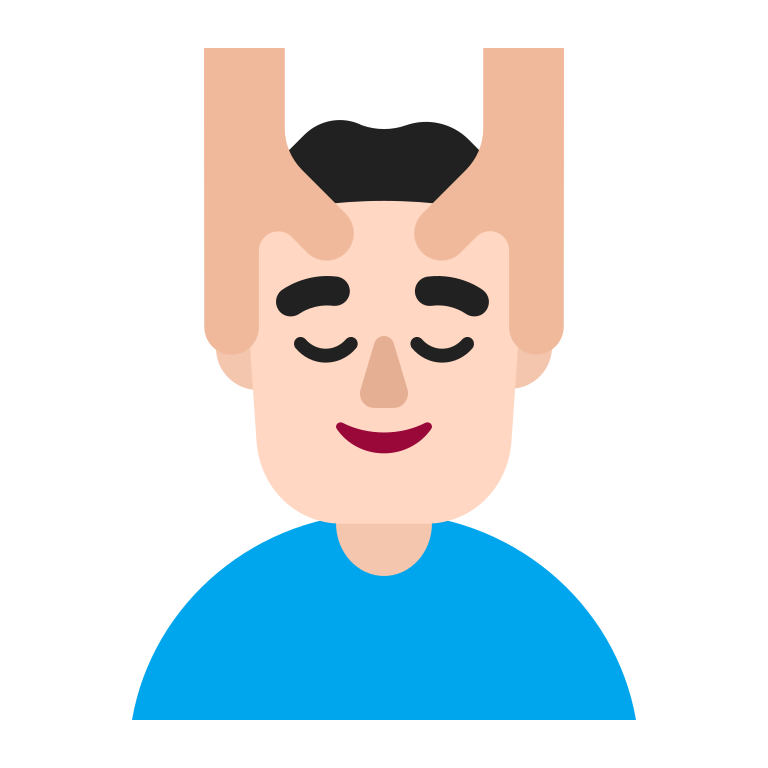
man getting massage flat light